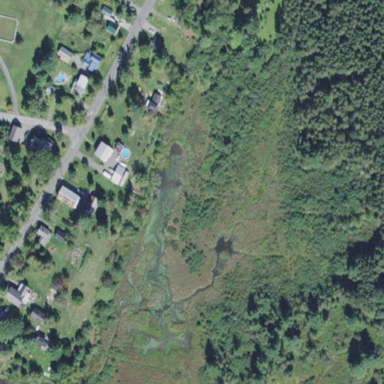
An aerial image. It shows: Marshy wetland area.